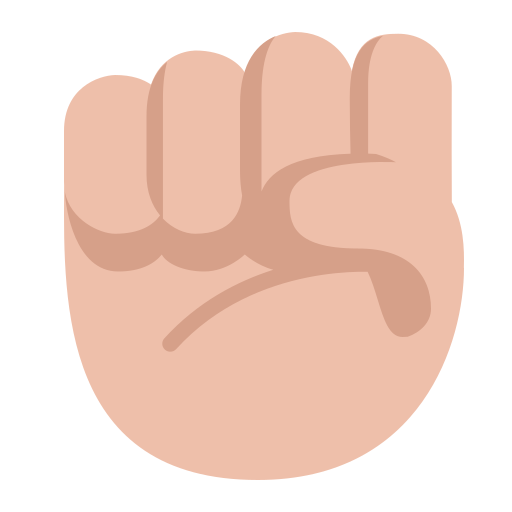
raised fist flat  light